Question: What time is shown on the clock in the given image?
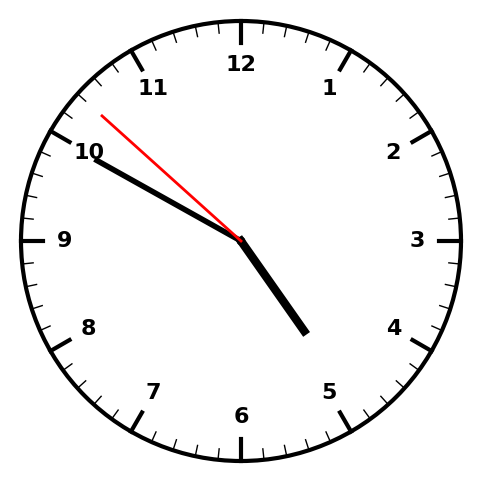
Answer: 04:49:52